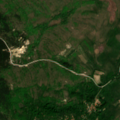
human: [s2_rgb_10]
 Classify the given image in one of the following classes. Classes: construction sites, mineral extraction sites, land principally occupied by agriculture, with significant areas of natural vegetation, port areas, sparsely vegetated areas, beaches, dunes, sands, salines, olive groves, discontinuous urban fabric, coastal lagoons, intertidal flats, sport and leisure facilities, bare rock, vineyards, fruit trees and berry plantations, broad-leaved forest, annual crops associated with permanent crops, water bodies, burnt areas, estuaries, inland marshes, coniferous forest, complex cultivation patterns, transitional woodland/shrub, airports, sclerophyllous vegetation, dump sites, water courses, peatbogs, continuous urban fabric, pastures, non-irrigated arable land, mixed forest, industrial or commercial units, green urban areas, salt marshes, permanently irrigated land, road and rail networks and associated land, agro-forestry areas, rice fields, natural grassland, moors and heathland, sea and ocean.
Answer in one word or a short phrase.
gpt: pastures, complex cultivation patterns, broad-leaved forest, transitional woodland/shrub